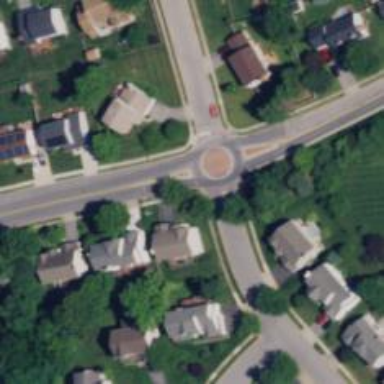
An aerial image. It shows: Mini roundabout on the road.